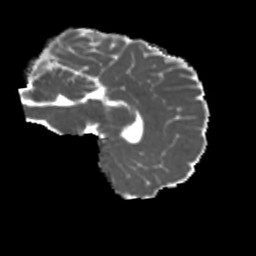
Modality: MD
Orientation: sagittal
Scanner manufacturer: siemens
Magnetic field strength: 3 T
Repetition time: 4 s
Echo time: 0.0594 s